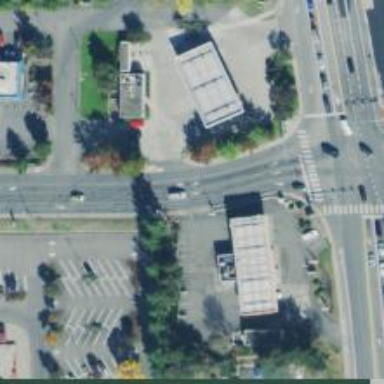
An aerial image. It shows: Convenience shop.